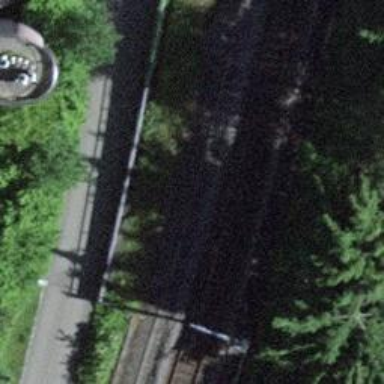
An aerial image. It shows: Single railway track with electrification through contact line.